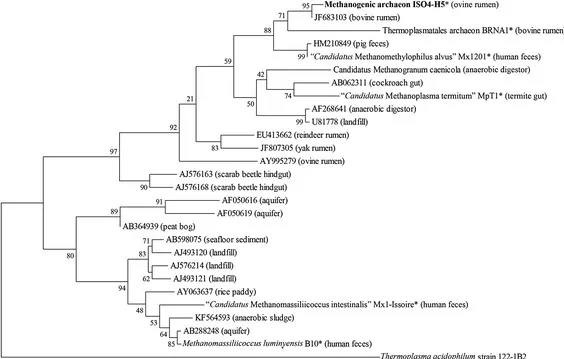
Phylogenetic analysis of Methanomassiliicoccales 16S rRNA gene sequences. Phylogenetic tree showing the relationships of methanogenic archaeon ISO4-H5 (shown in bold print) relative to other type and non-type strains within the order Methanomassiliicoccales. The phylogeny was inferred from 16S rRNA gene nucleotide sequences (1474 bp internal region) aligned using the Maximum Likelihood method based on the Kimura 2-parameter model. Evolutionary analyses were conducted in MEGA6. The bootstrap consensus tree from 1000 replicates was used to infer the evolutionary history of the taxa analysed. Bar: 0.05 substitutions per nucleotide position. The GenBank accession numbers of environmental sequences are displayed with the source habitat given in brackets. Strains whose genomes have been sequenced are marked with an asterisk. The initial tree for the heuristic search was obtained by applying the Neighbor-Joining method to a matrix of pairwise distances estimated using the Maximum Composite Likelihood (MCL) approach. All positions containing gaps or missing data were eliminated, giving a total of 455 positions in the final dataset. The 16S rRNA gene sequence from Thermoplasma acidophilum 122-1B2 was used as an outgroup.
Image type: chart (chart)